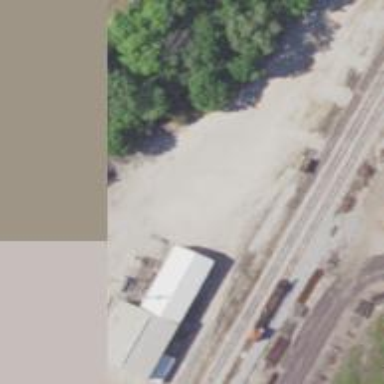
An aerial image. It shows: Railway siding with rails.